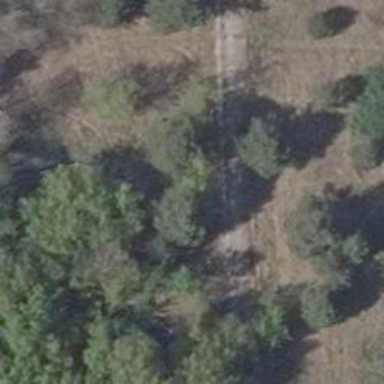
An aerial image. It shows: Dirt track road with grade 4 tracktype.